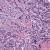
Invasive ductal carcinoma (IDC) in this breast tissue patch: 1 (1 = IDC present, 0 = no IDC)